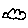
Label: cloud